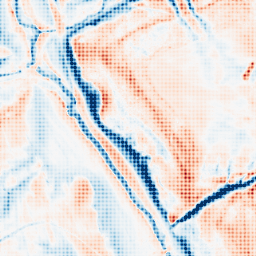
Category: classical
Decomposition family: gaussian_anisotropic
Decomposition parameters: sigma_x: 10
sigma_y: 5
Upsampling method: sinc_blackman
Upsampling parameters: scale: 4
kernel_size: 4
Upsampling scale: 4